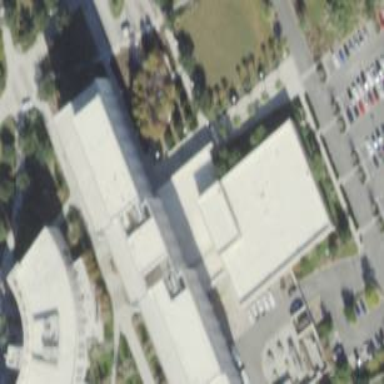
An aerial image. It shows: University building.